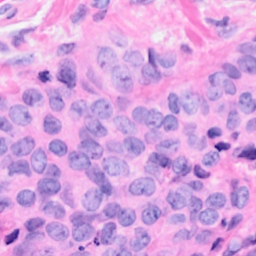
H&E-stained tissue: Breast